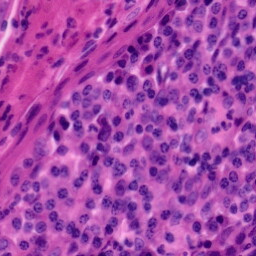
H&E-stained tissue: Tonsil